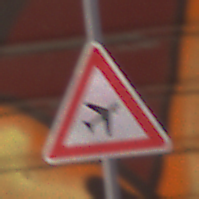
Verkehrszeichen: FlugbetriebLinks
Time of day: MorningAfternoon
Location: Outdoor (Urban)
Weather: Clear
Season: NotSpecified
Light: Natural